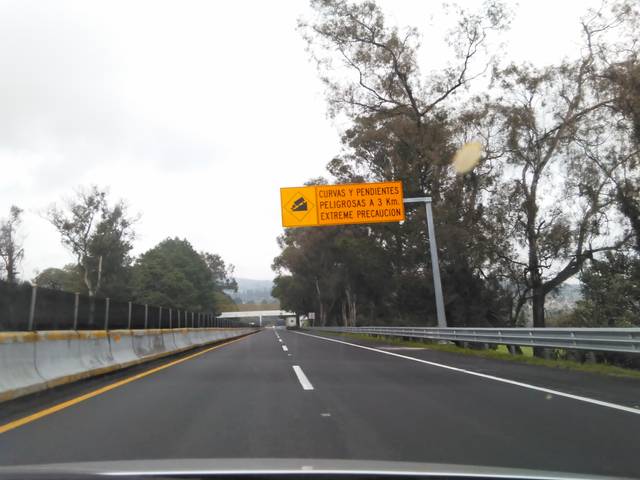
Region: Mexico
Coordinates: 19.186, -99.157